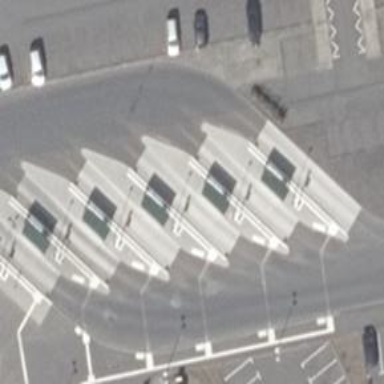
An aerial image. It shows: Concrete service road.